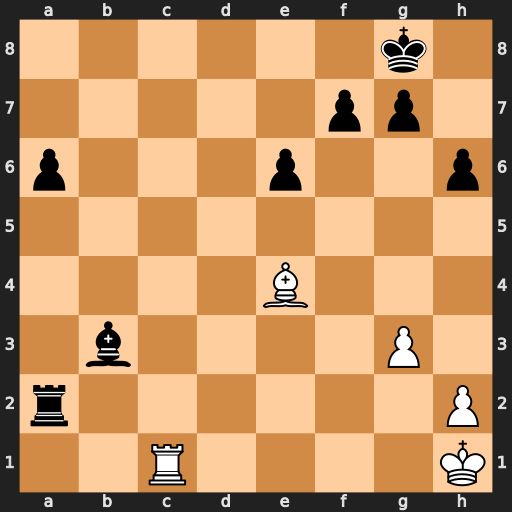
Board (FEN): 6k1/5pp1/p3p2p/8/4B3/1b4P1/r6P/2R4K
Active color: w
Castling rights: -
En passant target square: -
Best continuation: Rc8#